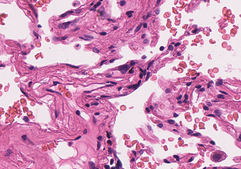
Tumor epithelial tissue: no
Tumor-associated stroma tissue: no
Normal tissue: yes